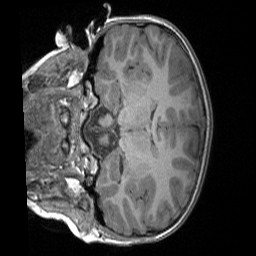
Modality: T1w
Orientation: coronal
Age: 8
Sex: female
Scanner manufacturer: siemens
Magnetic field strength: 3 T
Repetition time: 1.65 s
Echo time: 0.00203 s